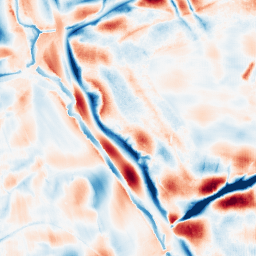
Category: wavelet
Decomposition family: wavelet_biorthogonal
Decomposition parameters: wavelet: bior3.5
level: 5
Upsampling method: fft_zeropad
Upsampling parameters: scale: 8
Upsampling scale: 8